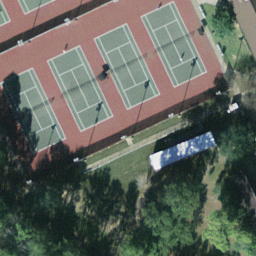
Label: tennis court